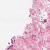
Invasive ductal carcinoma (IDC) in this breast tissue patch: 0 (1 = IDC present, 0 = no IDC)